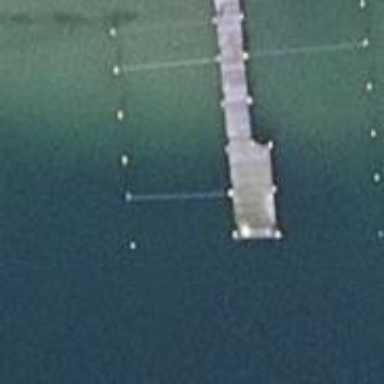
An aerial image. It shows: Man-made pier.